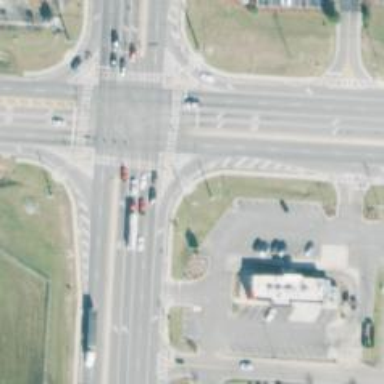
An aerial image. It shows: Asphalt road with dual carriageways at trunk level.